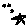
Label: star